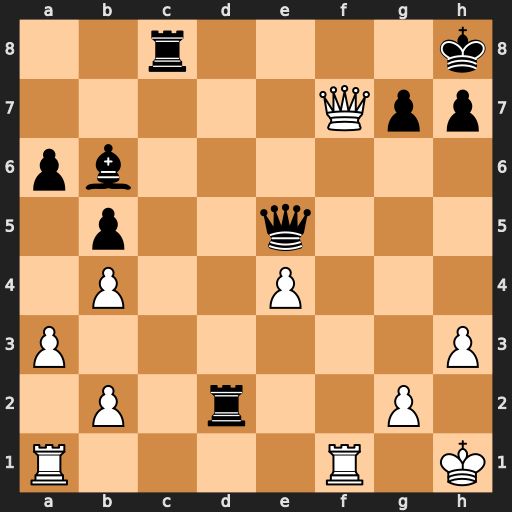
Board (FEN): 2r4k/5Qpp/pb6/1p2q3/1P2P3/P6P/1P1r2P1/R4R1K
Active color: w
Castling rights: -
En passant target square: -
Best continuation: Qf8+ Rxf8 Rxf8#